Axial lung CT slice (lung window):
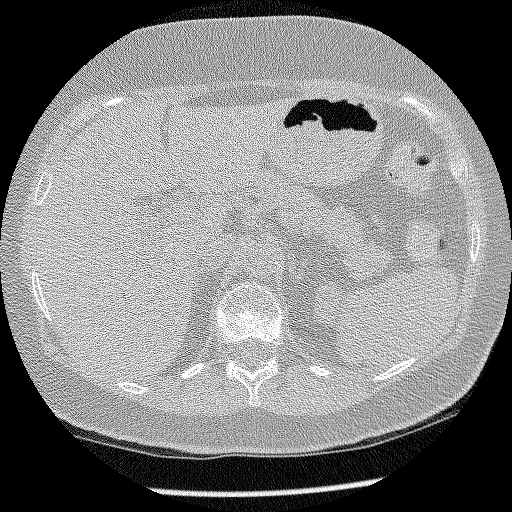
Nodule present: no